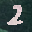
Label: 2